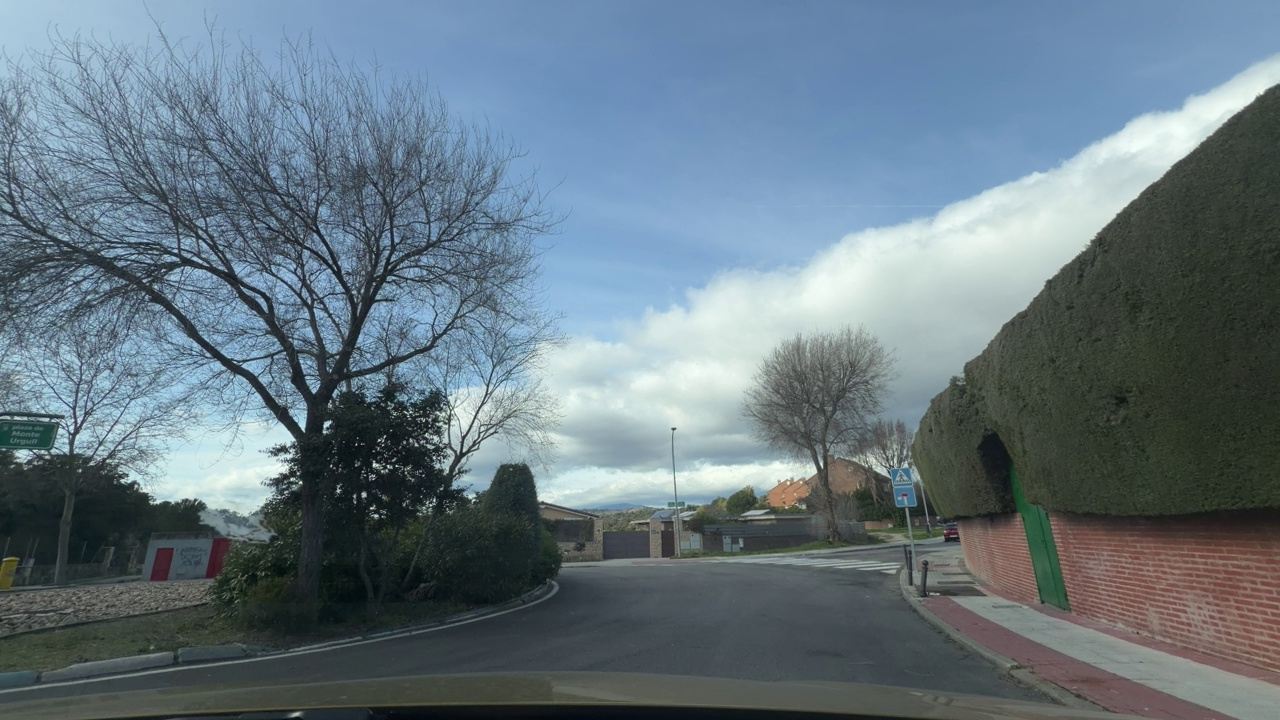
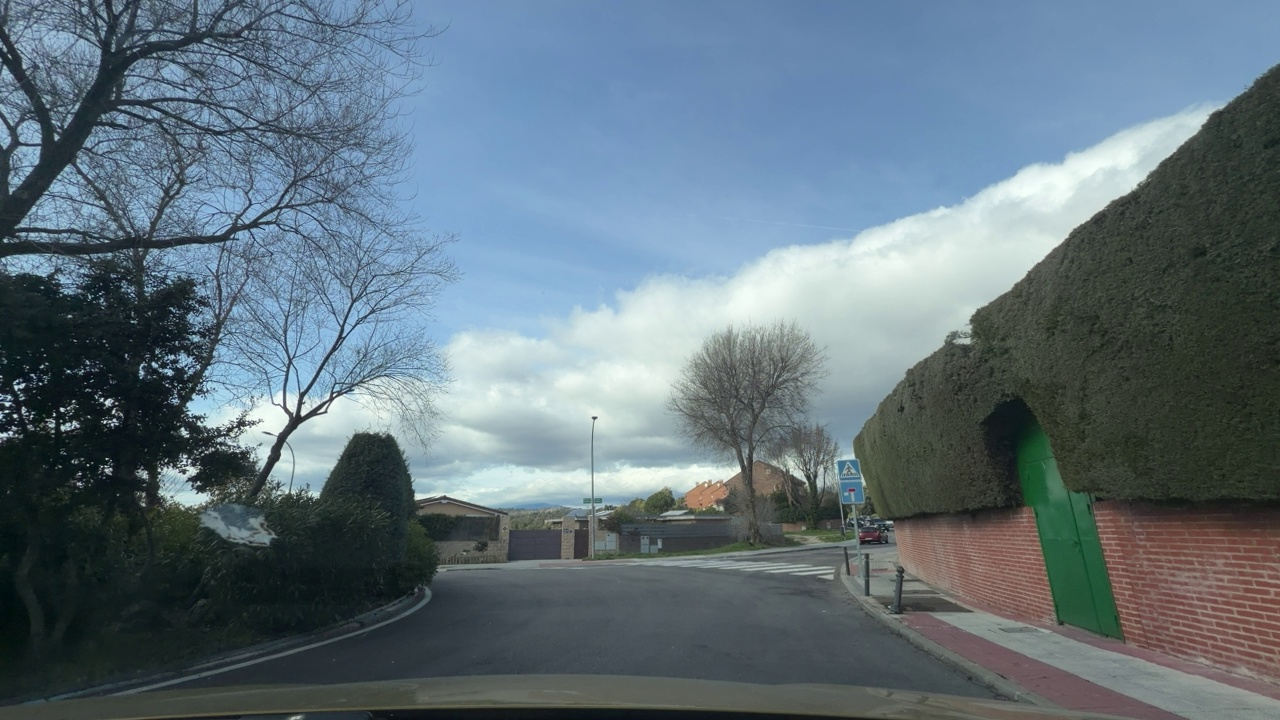
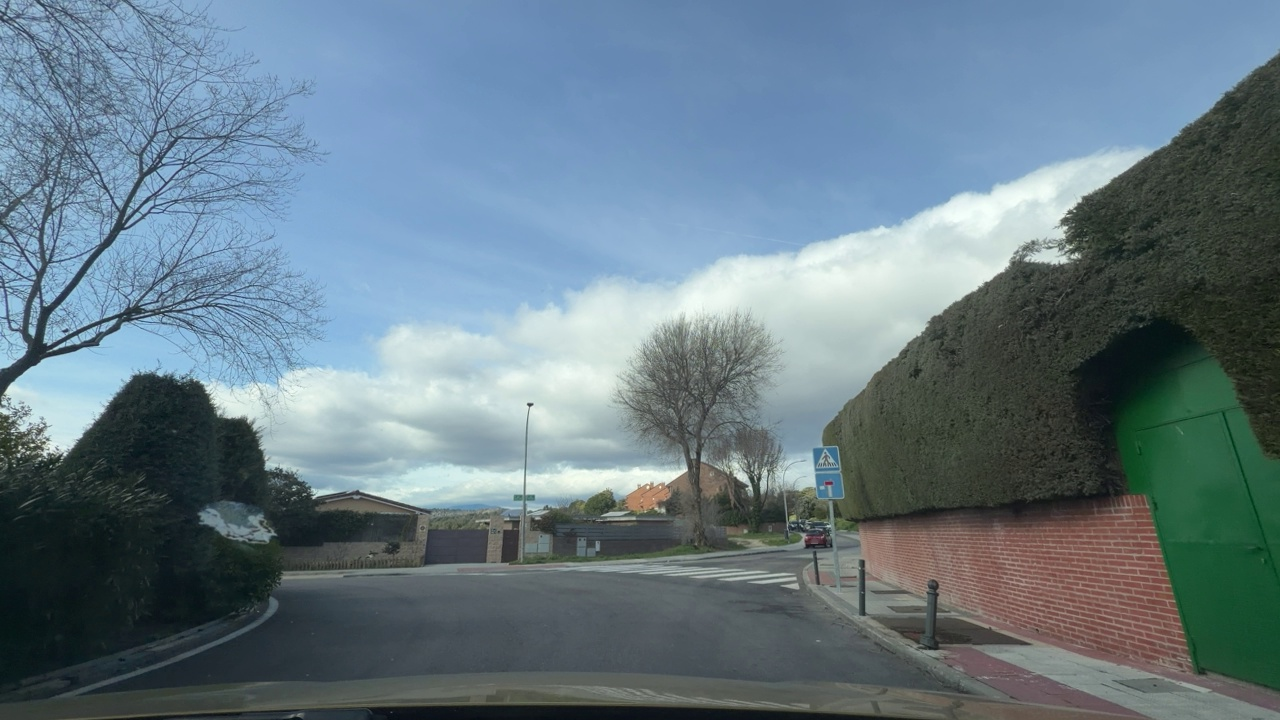
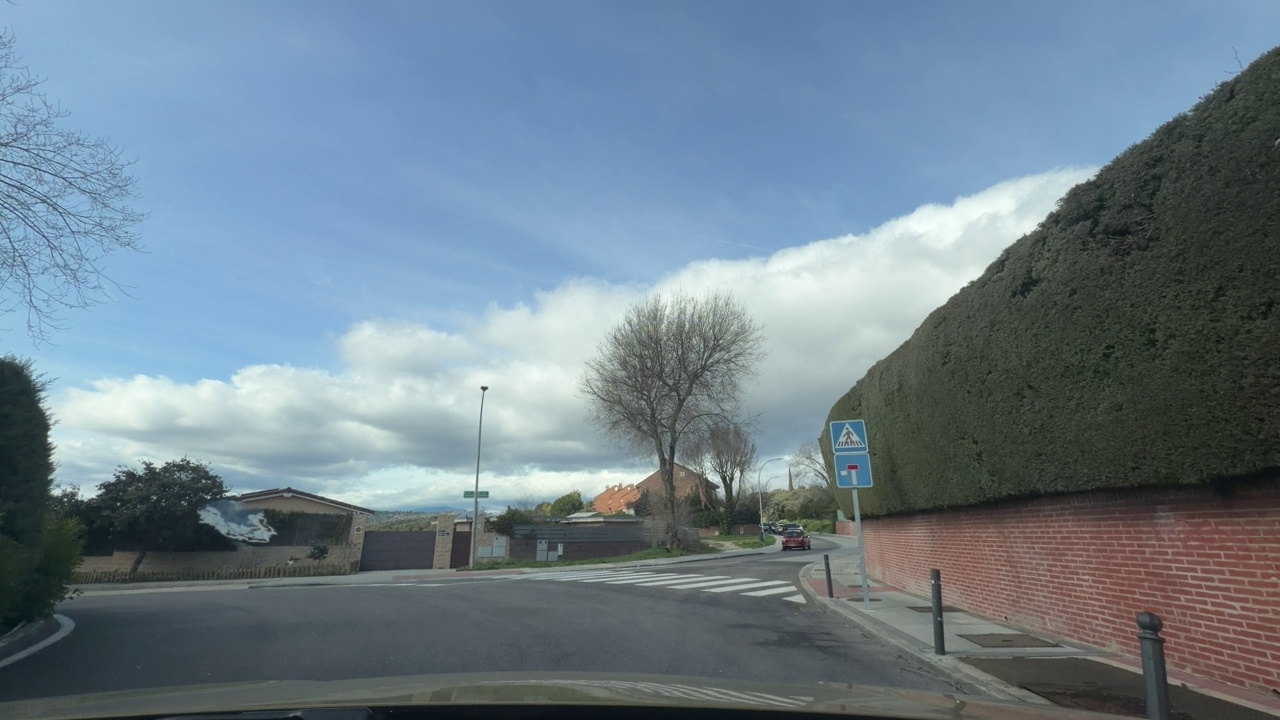
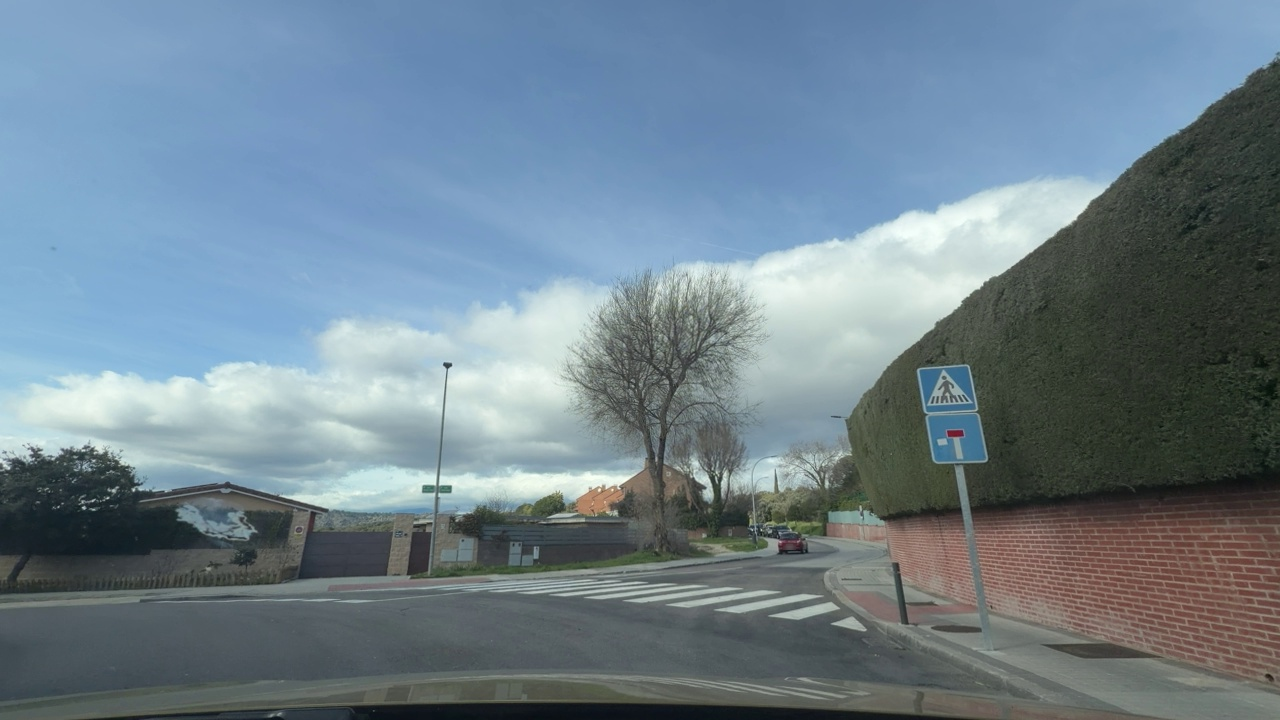
Situation: Roundabout
Question: Is the ego vehicle currently inside a roundabout?
Answer: Yes
Reasoning: The ego vehicle is already circulating within the roundabout.

Situation: Roundabout
Question: Is a roundabout visible ahead in the ego direction?
Answer: Yes
Reasoning: The ego vehicle is inside the roundabout, so the roundabout is present and visible ahead along its path.

Situation: Roundabout
Question: Is the ego vehicle stationary while another vehicle crosses its path within the roundabout?
Answer: No
Reasoning: The ego vehicle is moving and there are no other vehicles, so no vehicle is crossing its path.